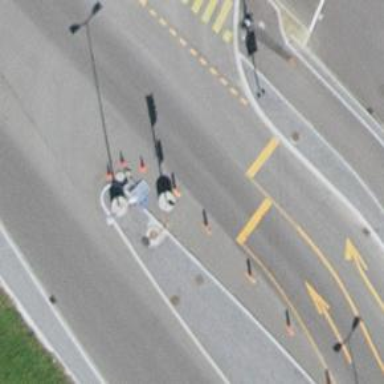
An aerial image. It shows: Road with traffic signals.